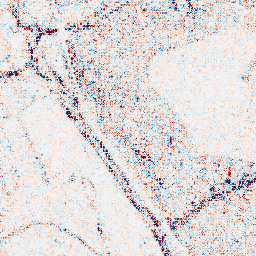
Category: wavelet
Decomposition family: wavelet_biorthogonal
Decomposition parameters: wavelet: bior3.5
level: 1
Upsampling method: quintic
Upsampling parameters: scale: 2
Upsampling scale: 2